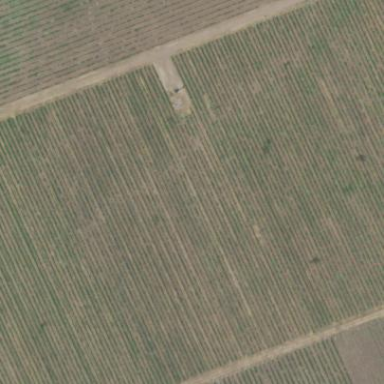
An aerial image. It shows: Vineyard where grapes are grown.